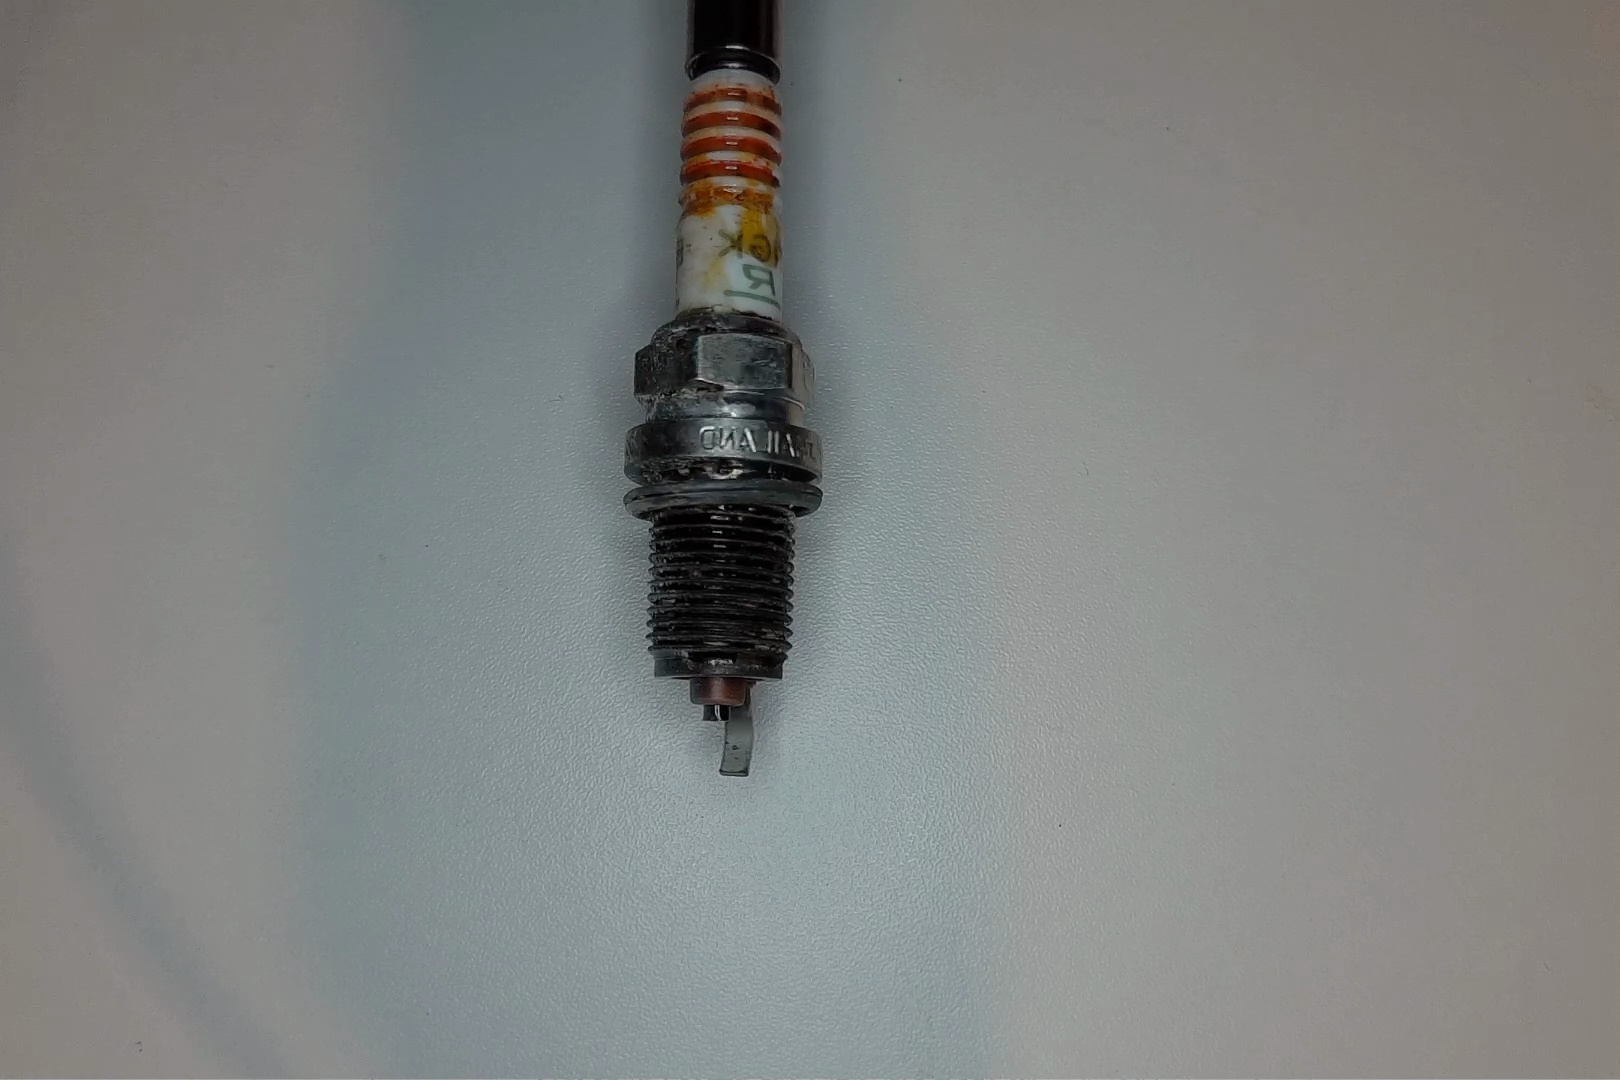
Label: anomaly